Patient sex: M
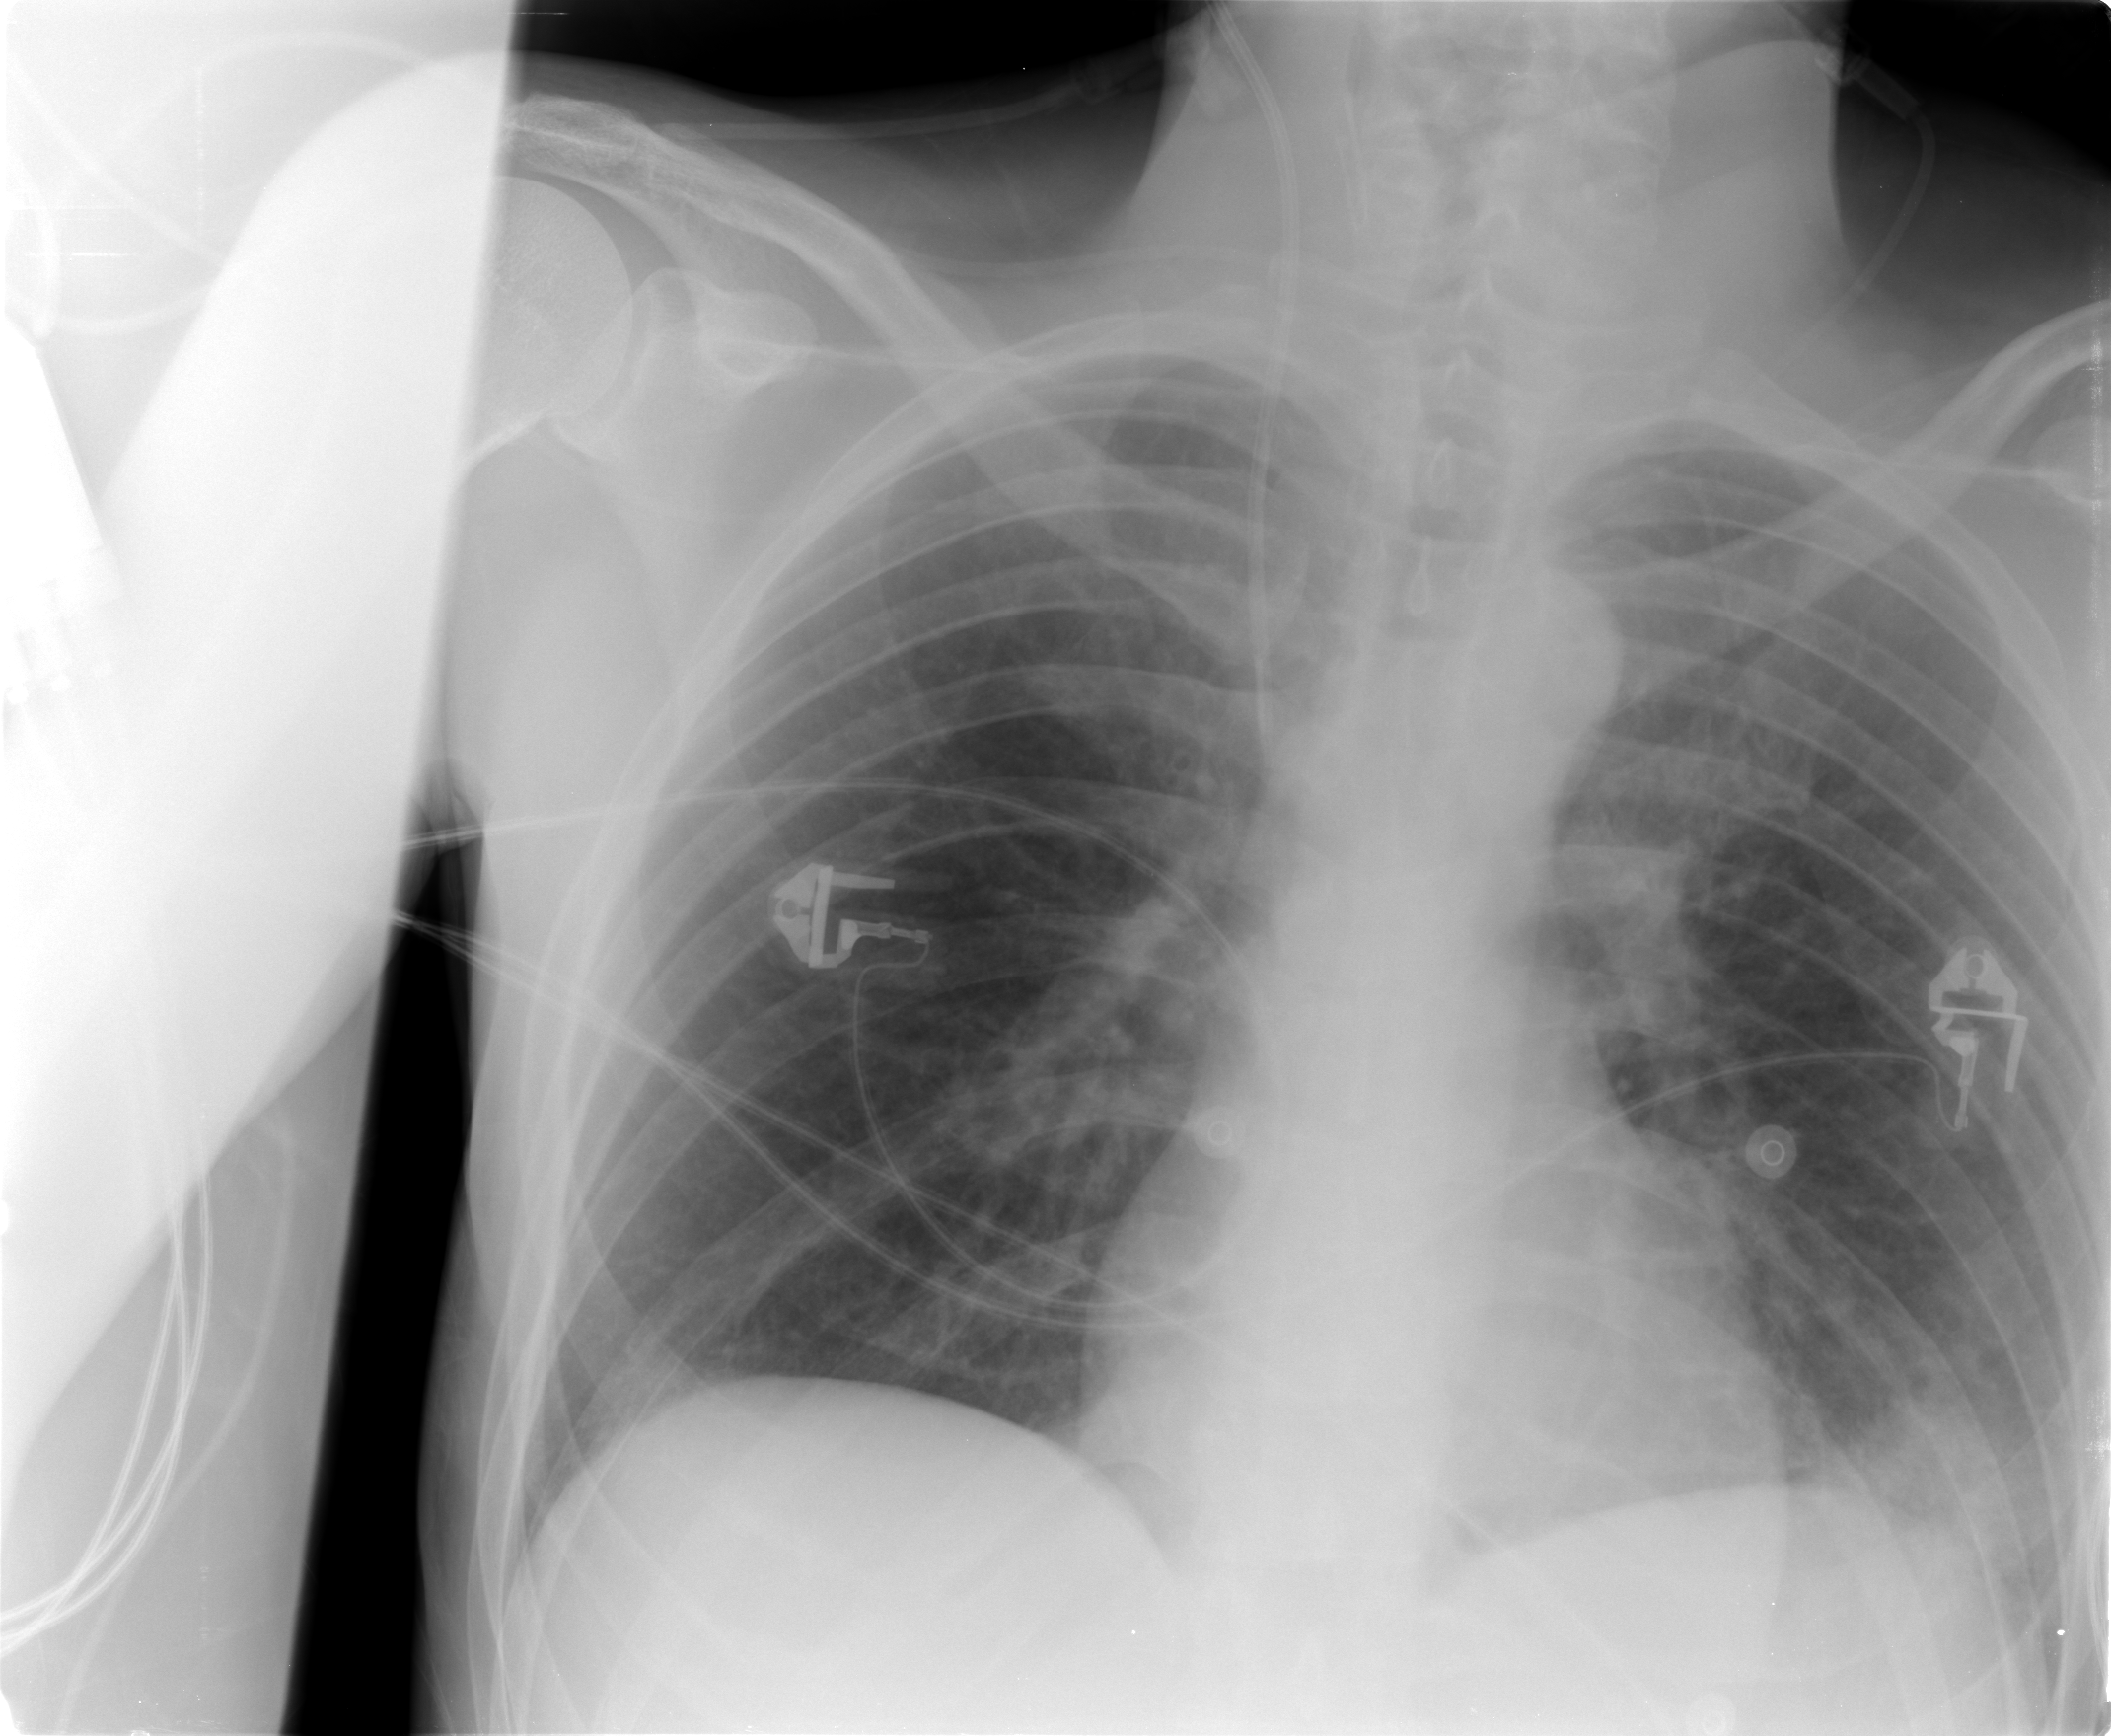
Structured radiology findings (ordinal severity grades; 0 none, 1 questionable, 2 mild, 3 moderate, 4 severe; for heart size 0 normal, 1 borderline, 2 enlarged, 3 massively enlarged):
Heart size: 0
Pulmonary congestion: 1
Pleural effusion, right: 0
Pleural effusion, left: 1
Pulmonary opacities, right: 0
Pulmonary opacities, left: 2
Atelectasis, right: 0
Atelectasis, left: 2